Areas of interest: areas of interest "Long-distance Bus Station"
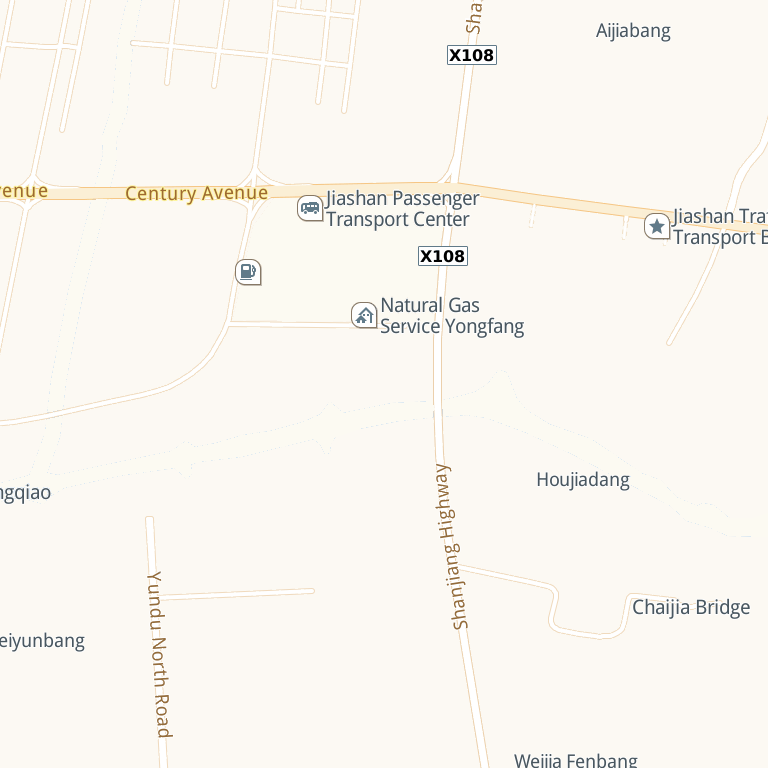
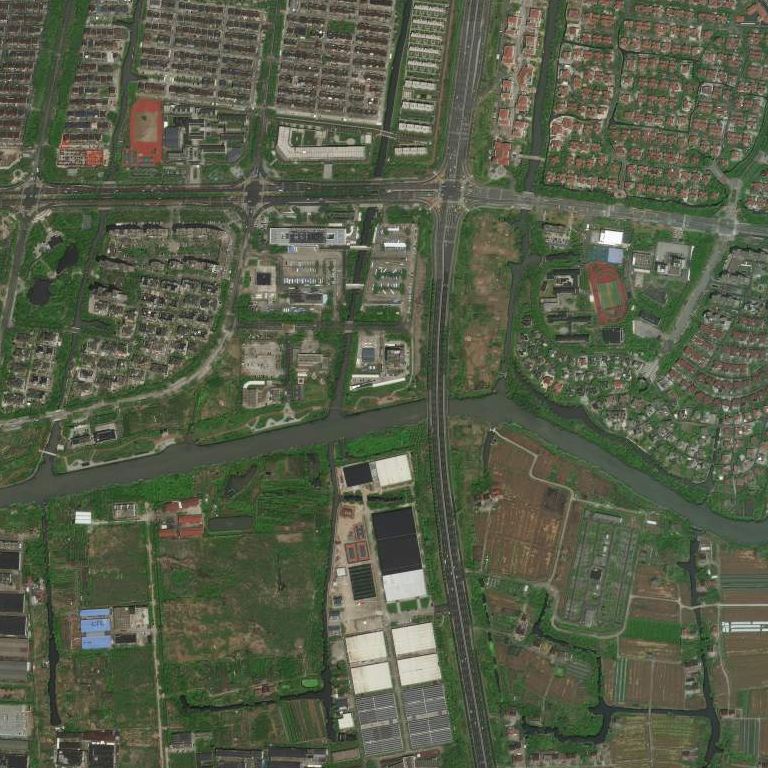